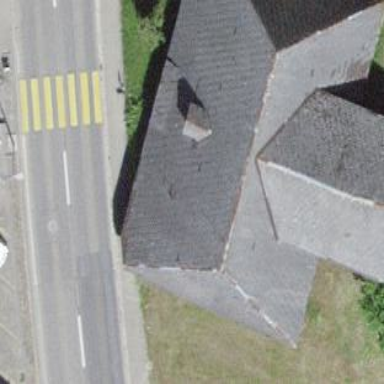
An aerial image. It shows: Barn.